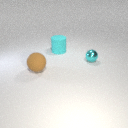
large cyan rubber cylinder to the right of large brown rubber sphere